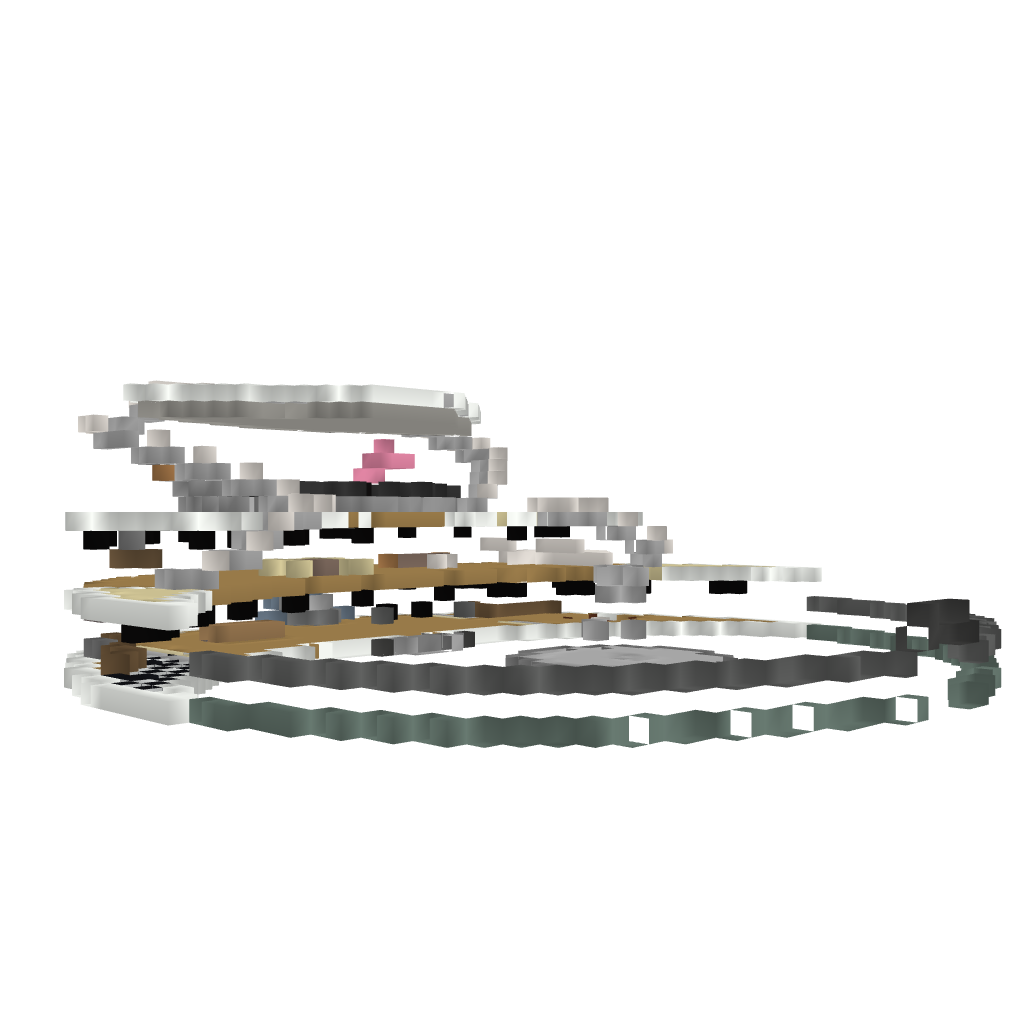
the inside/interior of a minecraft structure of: Modern house by Zertoren3132